Question: What is the result of this measurement?
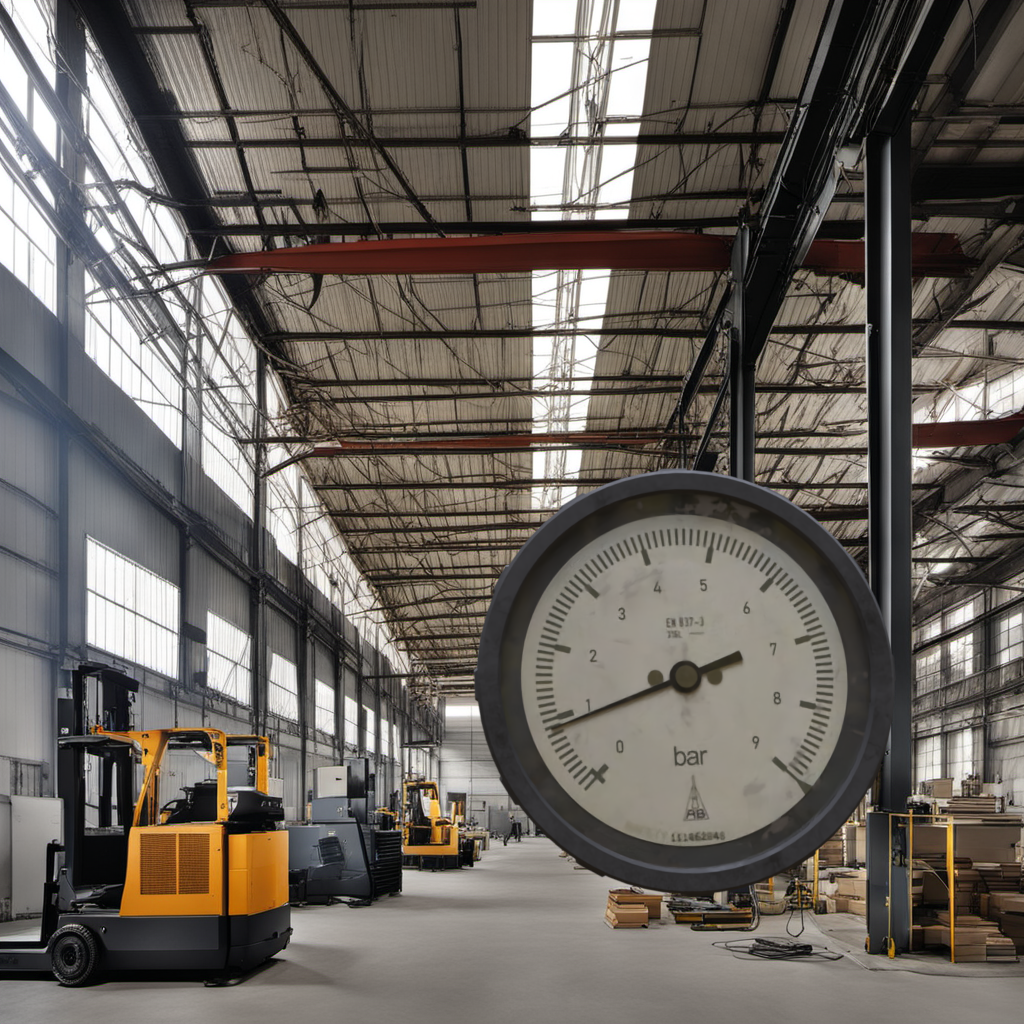
Answer: The result is 0.91
Question: What is the value range of the measurement in the image?
Answer: The range is from 0 to 9
Question: What is the minimum and maximum value of the measurement shown in the image?
Answer: The minimum value is 0 and the maximum value is 9